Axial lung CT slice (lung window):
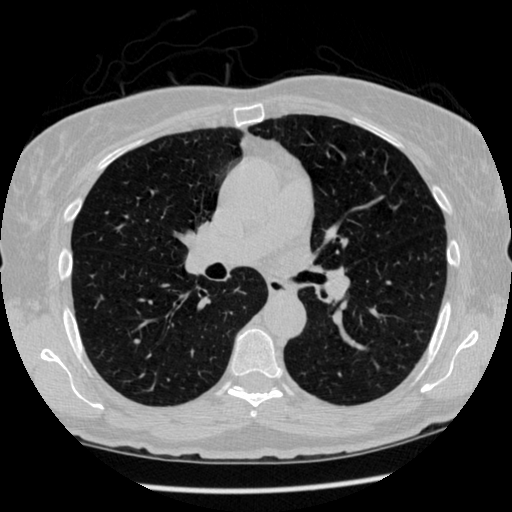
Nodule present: no